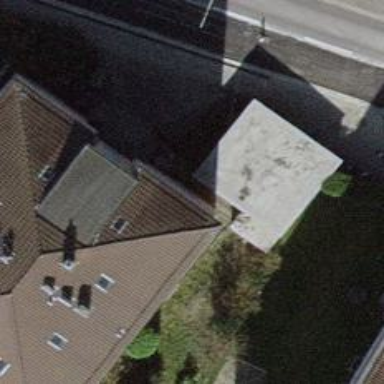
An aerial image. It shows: Group of garages.